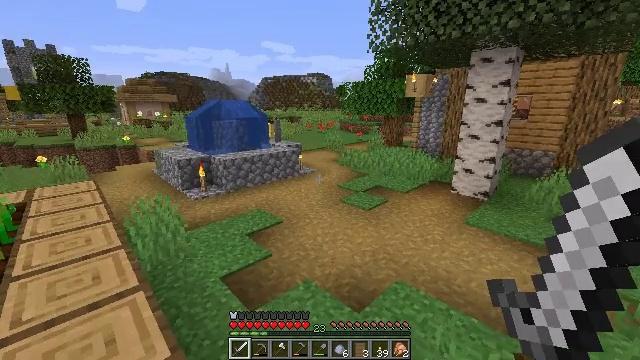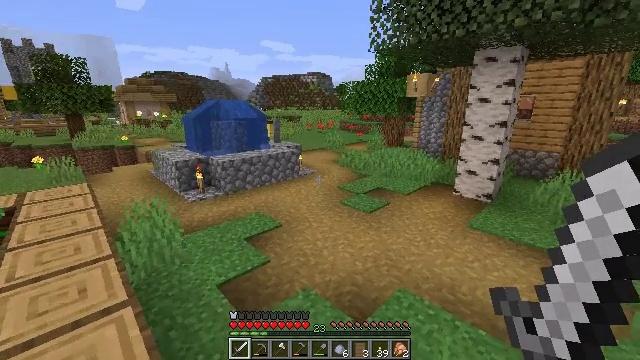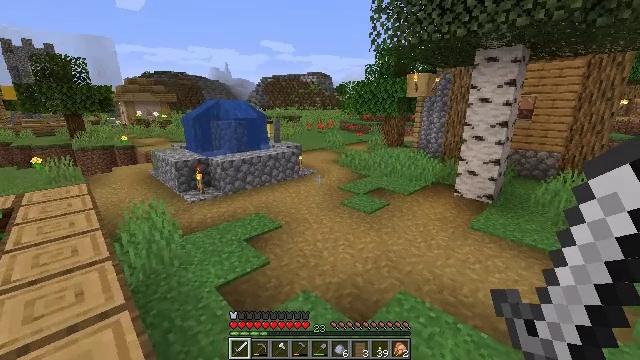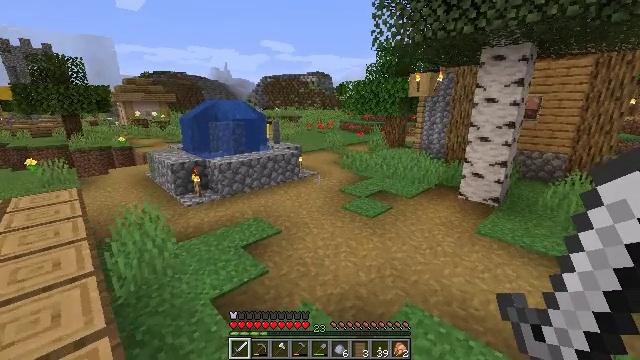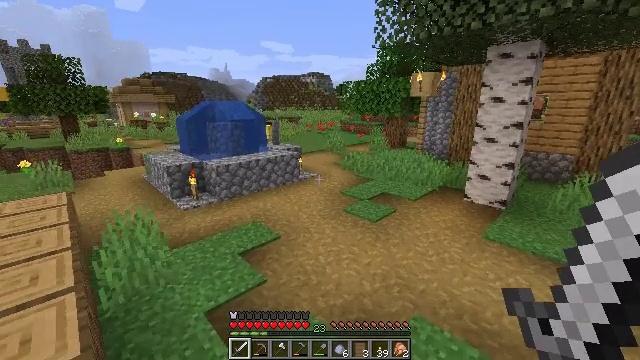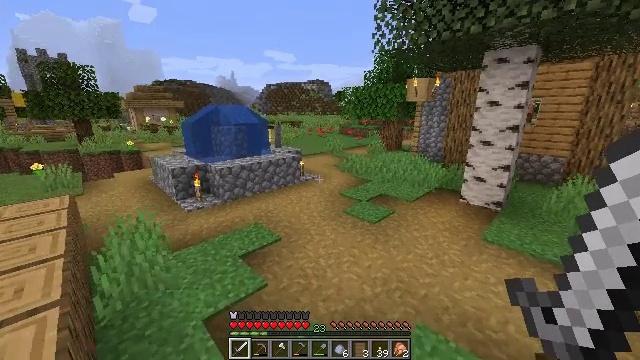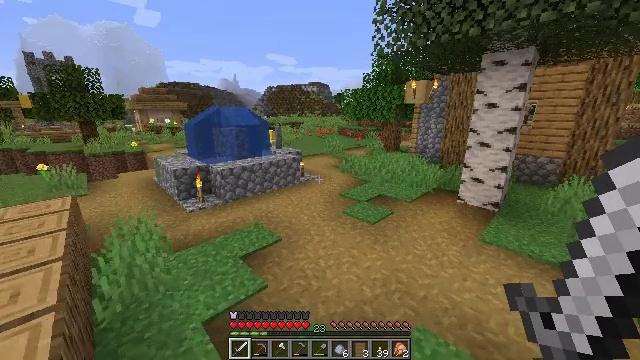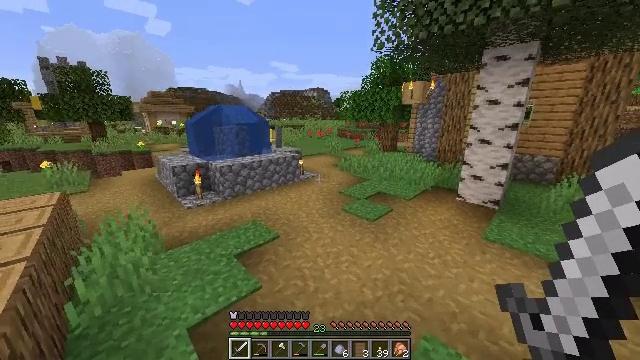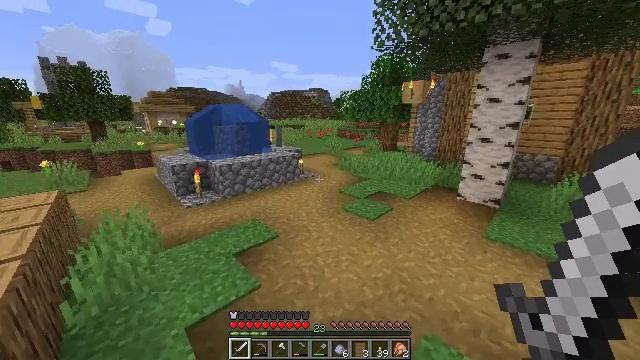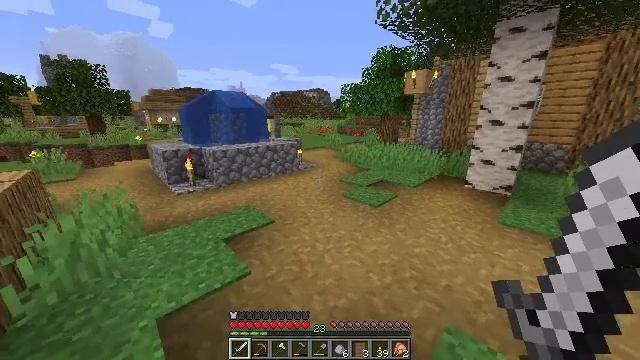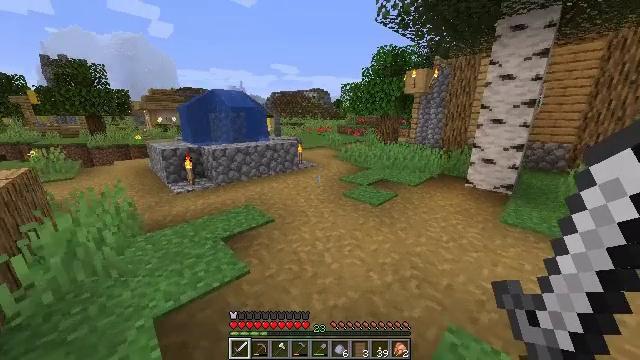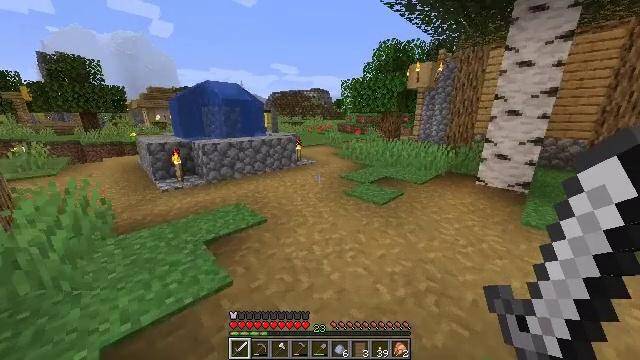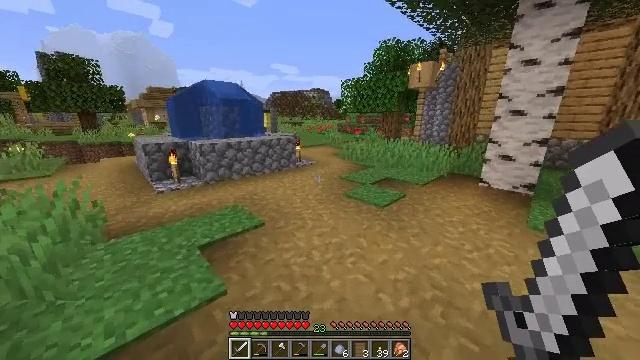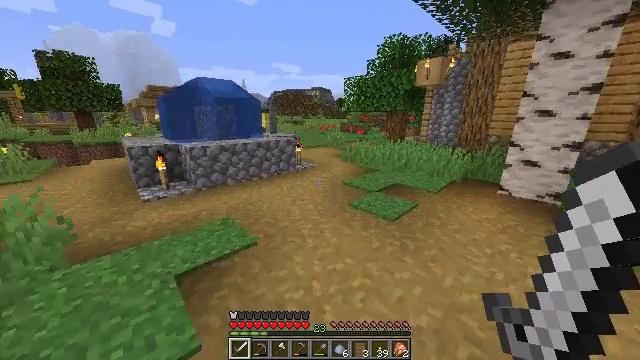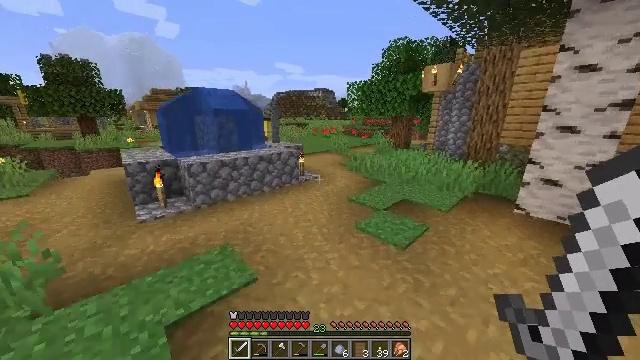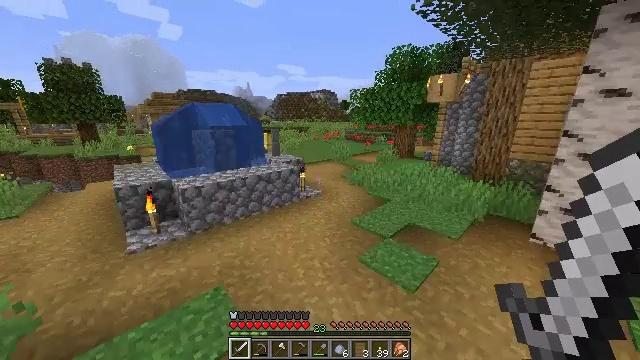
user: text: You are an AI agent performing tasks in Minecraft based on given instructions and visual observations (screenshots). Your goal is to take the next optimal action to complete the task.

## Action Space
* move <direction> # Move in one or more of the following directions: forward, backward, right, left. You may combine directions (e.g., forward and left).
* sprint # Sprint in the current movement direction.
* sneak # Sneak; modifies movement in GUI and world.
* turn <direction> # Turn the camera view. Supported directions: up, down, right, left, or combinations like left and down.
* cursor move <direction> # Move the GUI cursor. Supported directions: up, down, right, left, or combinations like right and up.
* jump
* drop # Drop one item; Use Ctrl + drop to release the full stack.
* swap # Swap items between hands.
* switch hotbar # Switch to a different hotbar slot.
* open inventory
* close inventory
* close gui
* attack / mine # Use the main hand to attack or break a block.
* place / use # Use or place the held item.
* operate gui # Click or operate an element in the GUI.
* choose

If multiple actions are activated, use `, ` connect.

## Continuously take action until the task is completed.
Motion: motion action
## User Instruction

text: Collect the brewing stand for reuse.
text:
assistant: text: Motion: move forward
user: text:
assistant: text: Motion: move forward
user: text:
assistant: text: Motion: move forward
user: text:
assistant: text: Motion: move forward, sprint
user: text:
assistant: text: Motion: move forward, sprint
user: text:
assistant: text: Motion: move forward, sprint
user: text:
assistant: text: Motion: move forward, sprint
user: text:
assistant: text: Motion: move forward, sprint
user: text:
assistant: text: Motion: move forward, sprint
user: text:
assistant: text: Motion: move forward, sprint
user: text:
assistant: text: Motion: move forward, sprint
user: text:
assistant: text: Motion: move forward, sprint
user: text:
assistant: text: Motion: move forward, sprint
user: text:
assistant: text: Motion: move forward, sprint, jump
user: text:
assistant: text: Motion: move forward, sprint, jump
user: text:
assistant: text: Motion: move forward, sprint, jump
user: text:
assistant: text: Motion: move forward, sprint, jump
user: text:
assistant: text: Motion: move forward, sprint
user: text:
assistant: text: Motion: move forward, sprint
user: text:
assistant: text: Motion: move forward, sprint
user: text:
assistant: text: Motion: move forward, sprint
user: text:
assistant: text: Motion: move forward, sprint
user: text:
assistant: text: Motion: move forward, sprint
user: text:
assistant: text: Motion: move forward, sprint
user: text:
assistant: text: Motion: move forward, sprint
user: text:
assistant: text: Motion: move forward, sprint
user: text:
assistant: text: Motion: move forward, sprint
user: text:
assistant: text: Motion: move forward, sprint
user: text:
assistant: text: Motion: move forward, sprint
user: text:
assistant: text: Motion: move forward, sprint